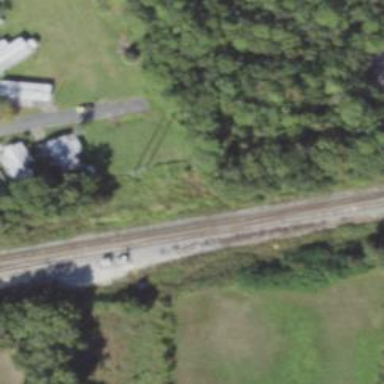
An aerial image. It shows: Site related to railway infrastructure.